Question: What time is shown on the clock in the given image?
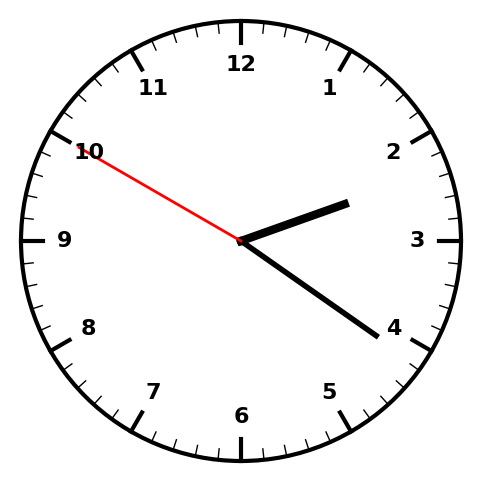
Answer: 02:20:50